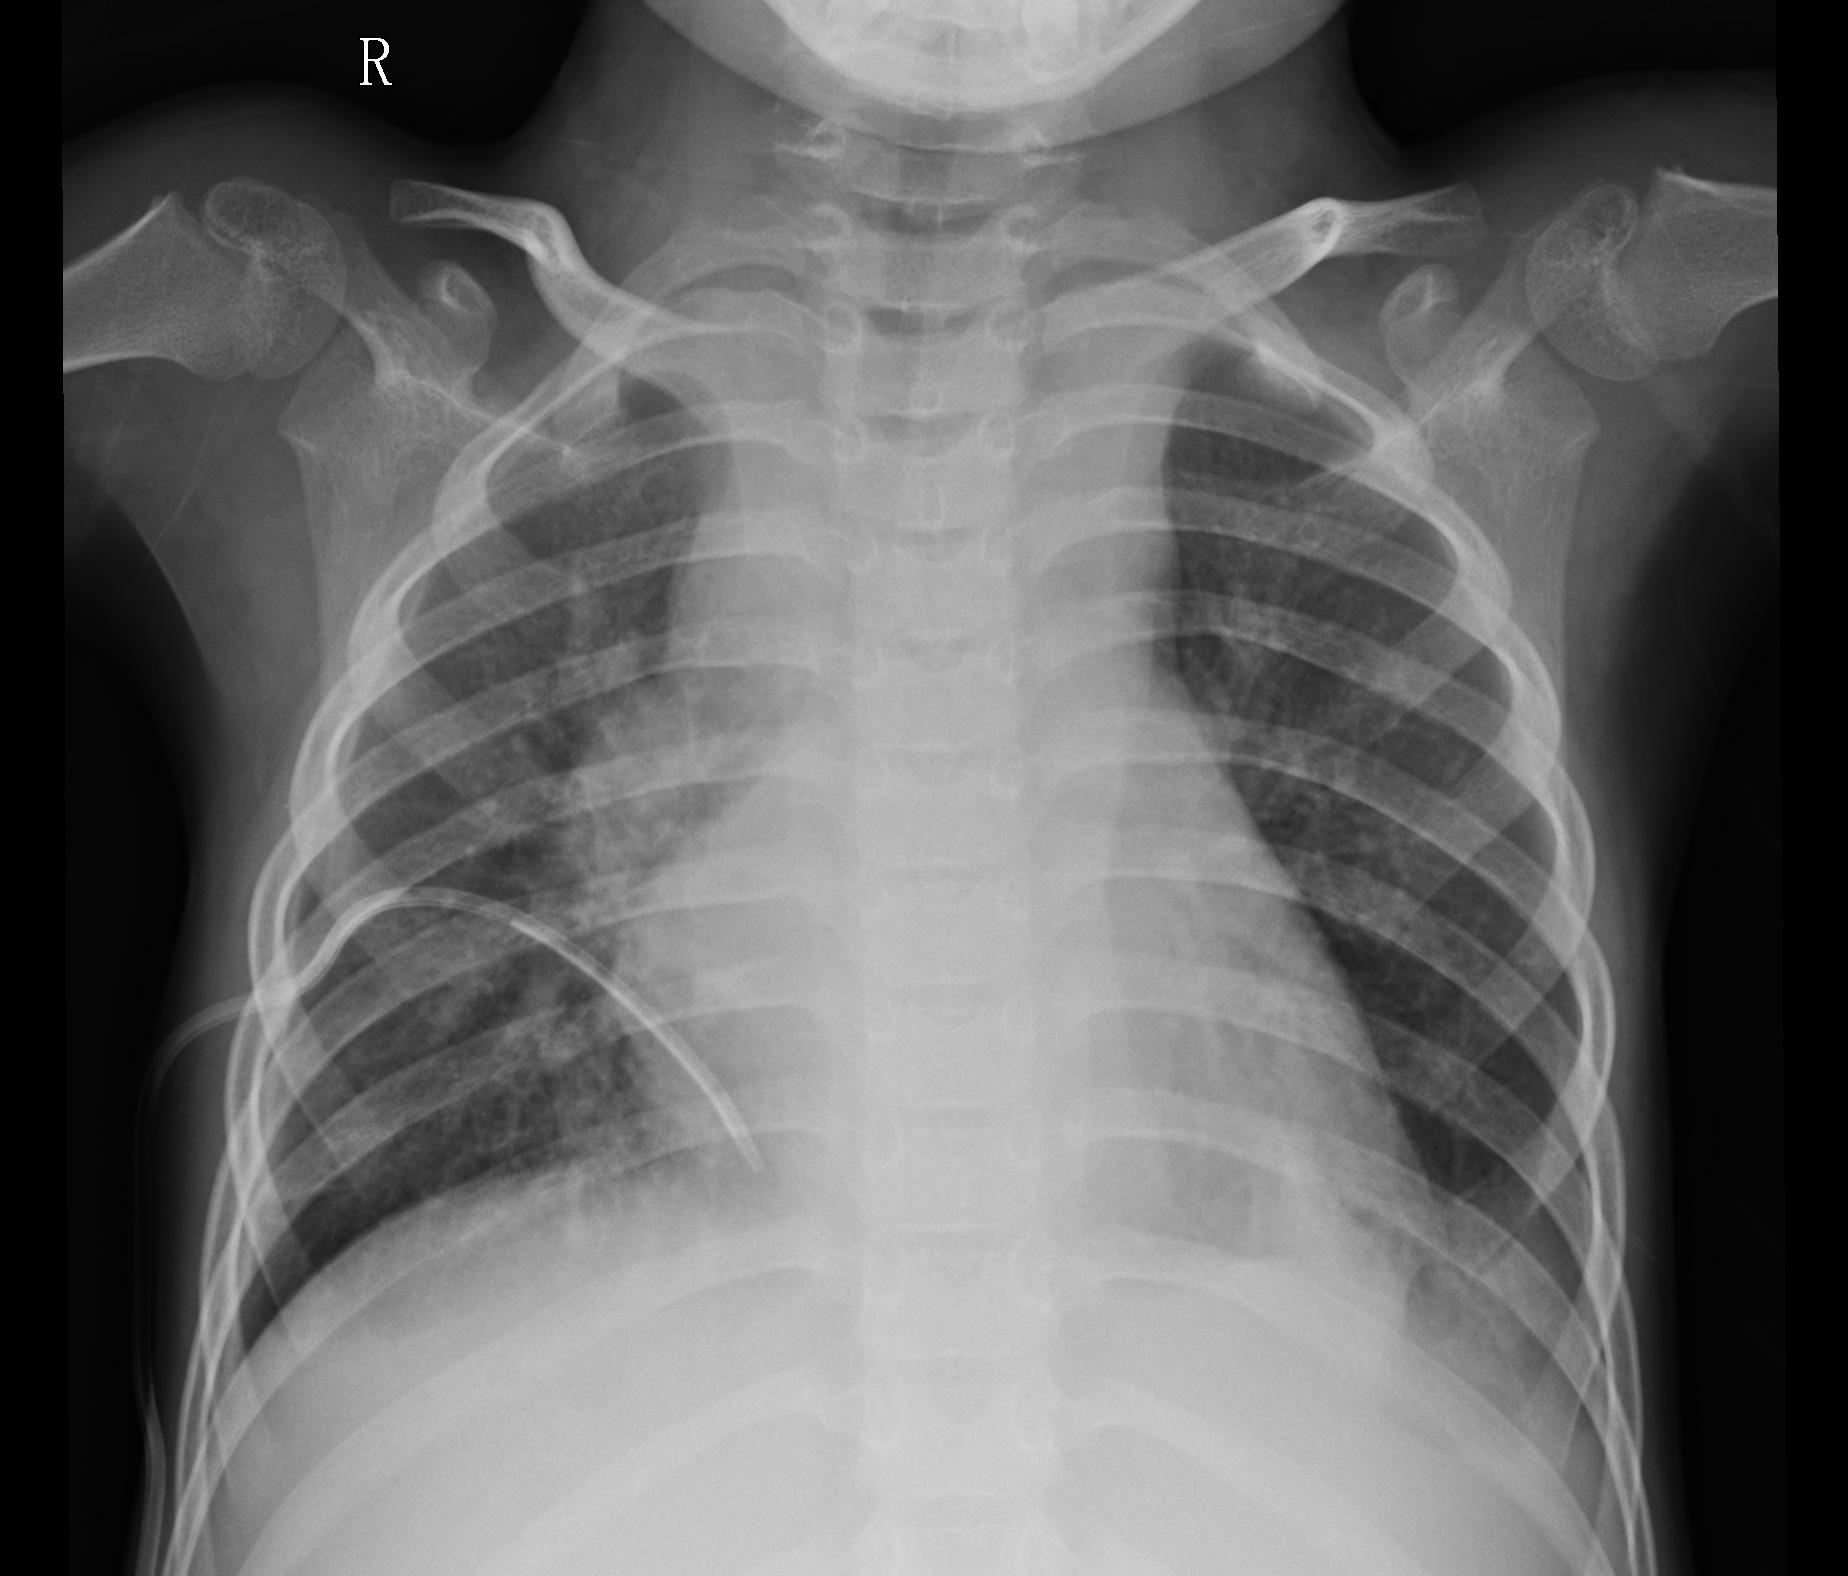
Diagnosis: PNEUMONIA